Question: This is an interesting case. I use MVVMLight to catch the event TextChagned of a textbox and pass it to a command in ViewModel and somehow the text value passed by CommandParameter is still the old text before the update.
Anyone knows how to get the new text?
'''
<Grid>
<TextBox x:Name="myTextBox" HorizontalAlignment="Left"
Height="23" Margin="10,10,0,0" TextWrapping="Wrap" Text="Hello"
VerticalAlignment="Top" Width="120">
<i:Interaction.Triggers>
<i:EventTrigger EventName="TextChanged">
<cmd:EventToCommand Command="{Binding Mode=OneWay,Path=TextChangedCommand}"
PassEventArgsToCommand="True"
CommandParameter="{Binding Path=Text,ElementName=myTextBox}"/>
</i:EventTrigger>
</i:Interaction.Triggers>
</TextBox>
<Button Content="Button" HorizontalAlignment="Left" Margin="352,214,0,0"
VerticalAlignment="Top" Width="75" Click="Button_Click"/>
</Grid>
'''

'''
public class MainViewModel : ViewModelBase
{
/// <summary>
/// Initializes a new instance of the MainViewModel class.
/// </summary>
public MainViewModel()
{
////if (IsInDesignMode)
////{
//// // Code runs in Blend --> create design time data.
////}
////else
////{
//// // Code runs "for real"
////}
}
private RelayCommand<string> _textChangedCommand;
public RelayCommand<string> TextChangedCommand
{
get
{
if (this._textChangedCommand == null)
{
this._textChangedCommand = new RelayCommand<string>(this.TextChanged);
}
return this._textChangedCommand;
}
}
private void TextChanged(string input)
{
MessageBox.Show(input);
}
'''
}
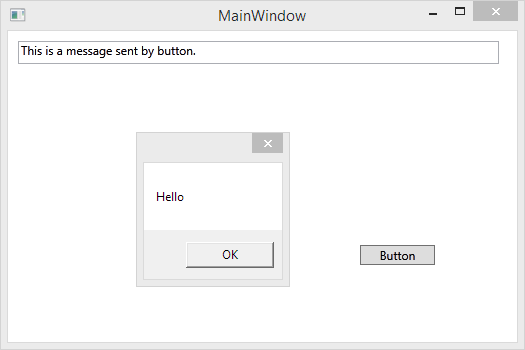
Answer: I was digging into the code of MVVM Light and in EventToCommand.cs's Invoke method it seems that the parameter still has its old value. I didn't look further, but maybe this is a bug in MVVM.
There is a workaround you can do though.
Create a new class implementing 'IEventArgsConverter', something similar to this:
'''
public class TextChangedEventArgsConverter : IEventArgsConverter
{
public object Convert(object value, object parameter)
{
var textChangedEventArgs = (TextChangedEventArgs) value;
return ((TextBox) textChangedEventArgs.Source).Text;
}
}
'''
Add it to the 'Resources' collection of your 'Window' or 'ResourceDictionary' where you have the 'EventToCommand' that's not working.
'''
<Window.Resources>
<textChanged:TextChangedEventArgsConverter x:Key="TextChangedEventArgsConverter" />
</Window.Resources>
'''
And change the 'EventToCommand' to the following:
'''
<cmd:EventToCommand Command="{Binding Mode=OneWay,Path=TextChangedCommand}"
PassEventArgsToCommand="True"
EventArgsConverter="{StaticResource TextChangedEventArgsConverter}" />
'''
So the specified 'EventArgsConverter' will receive the actual 'TextChangedEventArgs' and will extract the 'Text' itself, which will be the correct value.
With these changes, I was able to achieve what you are looking for.

By the way: don't use 'CommandParameter' and 'PassEventArgsToCommand="True"' at the same time. As the <URL> says, if you are setting 'PassEventArgsToCommand' to true, the type parameter of your 'RelayCommand' should be the event argument type of the event which is 'TextChangedEventArgs' in this case.